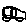
Label: car